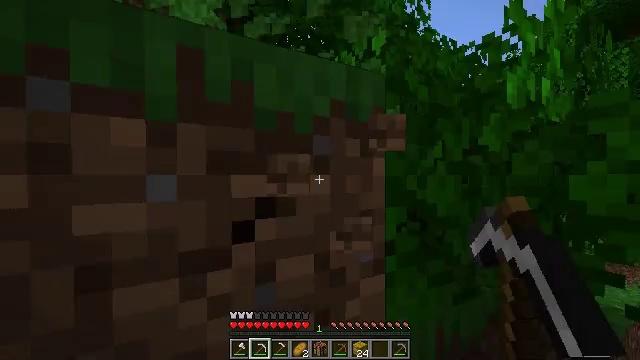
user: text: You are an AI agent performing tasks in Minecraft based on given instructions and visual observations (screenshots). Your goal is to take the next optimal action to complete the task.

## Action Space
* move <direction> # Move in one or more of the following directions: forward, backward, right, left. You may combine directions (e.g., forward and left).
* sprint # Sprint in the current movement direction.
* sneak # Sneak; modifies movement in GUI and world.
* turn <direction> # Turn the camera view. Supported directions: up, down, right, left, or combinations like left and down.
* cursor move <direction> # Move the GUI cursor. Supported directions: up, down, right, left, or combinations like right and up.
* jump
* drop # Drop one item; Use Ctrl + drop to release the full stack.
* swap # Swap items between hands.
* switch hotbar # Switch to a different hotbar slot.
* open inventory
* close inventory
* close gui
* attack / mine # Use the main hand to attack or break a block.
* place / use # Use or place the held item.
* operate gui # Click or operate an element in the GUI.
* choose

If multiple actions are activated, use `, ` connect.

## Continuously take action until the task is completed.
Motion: motion action
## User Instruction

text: Attack the ground to gather fern.
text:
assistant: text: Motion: attack / mine